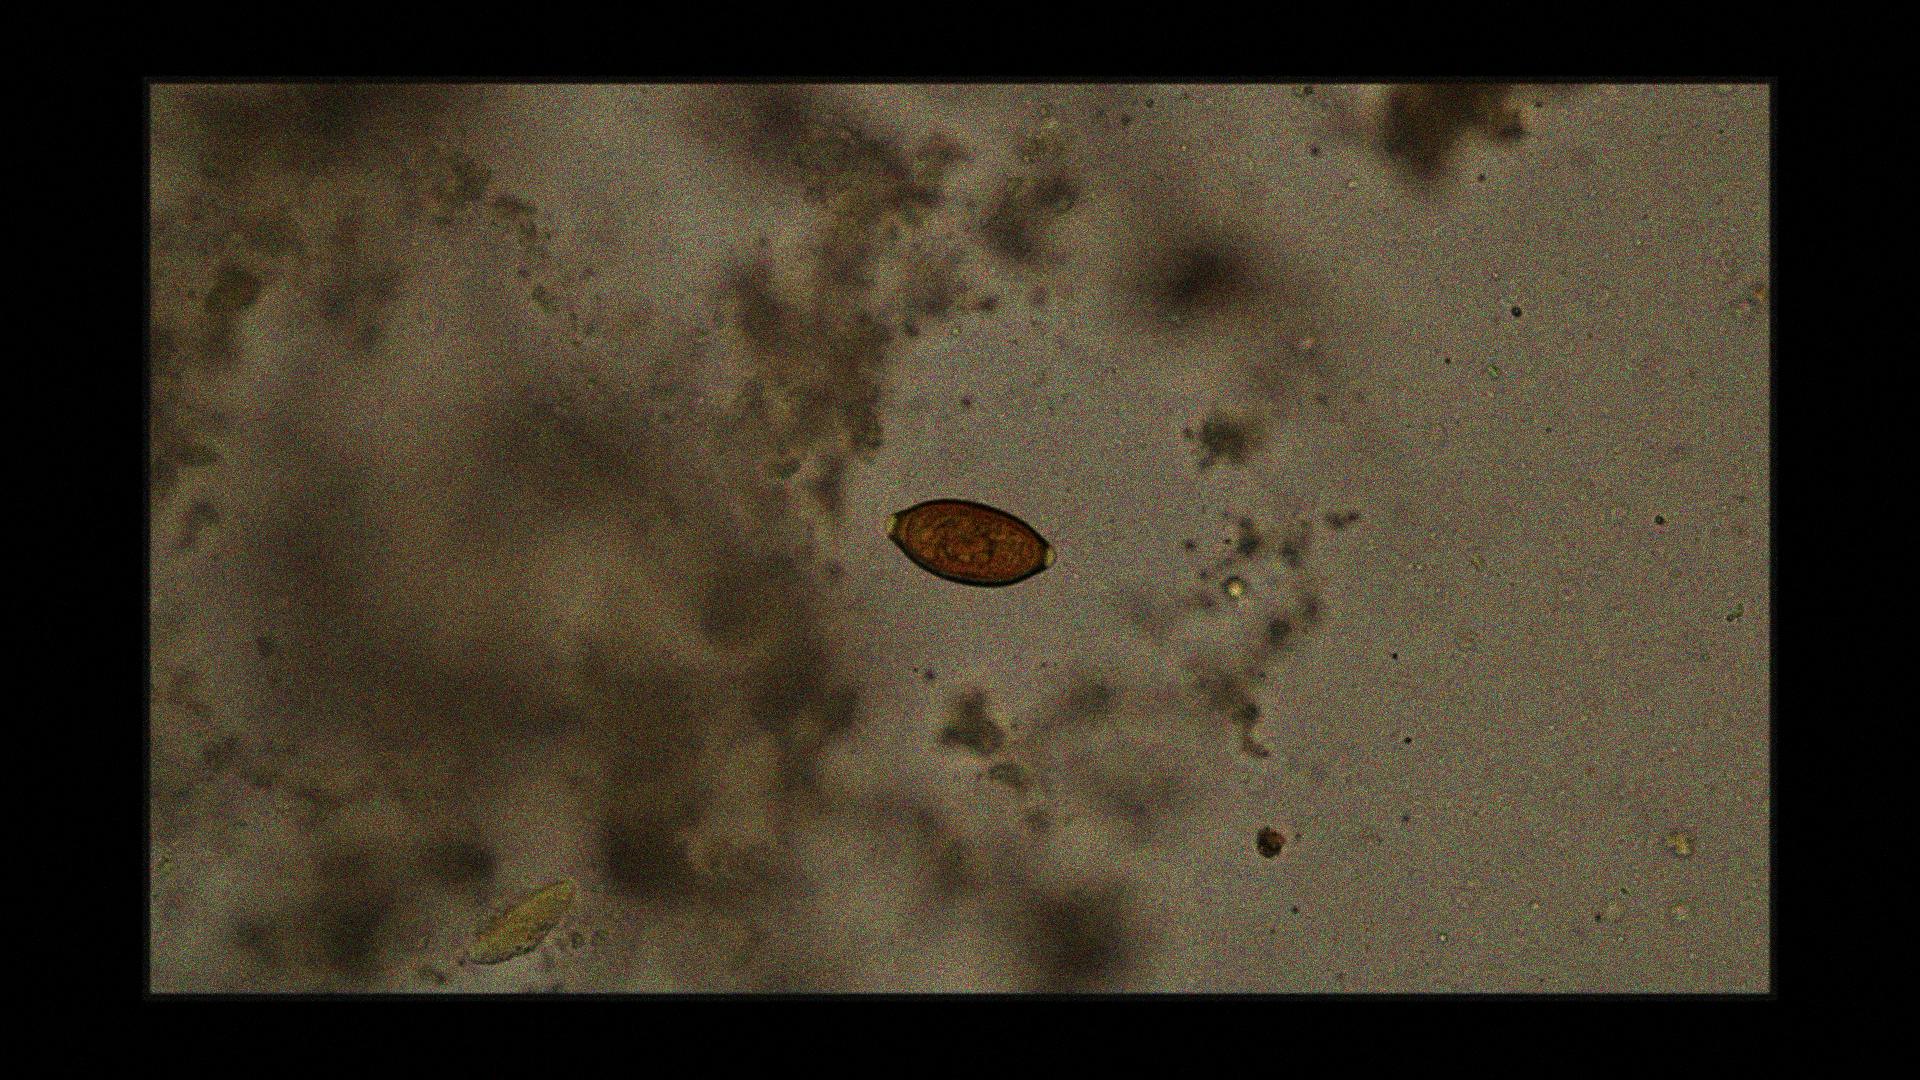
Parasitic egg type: Trichuris trichiura